Question: This is my xml file for which I am to write an xsl file. Purpose for this xsl is to use for xml to html translation using java xml transform.

I am trying to implement this logic in my xsl file, but unable to get so.
'''
for each loop Id = PO1
if segment Id = PO1
if element Id = PO103
print its value (i.e. CS)
if loop Id = PID
if segment Id = PID
if element Id = PID05
print its value (i.e. BANANAS, ...)
'''
Any help would be appreciated.
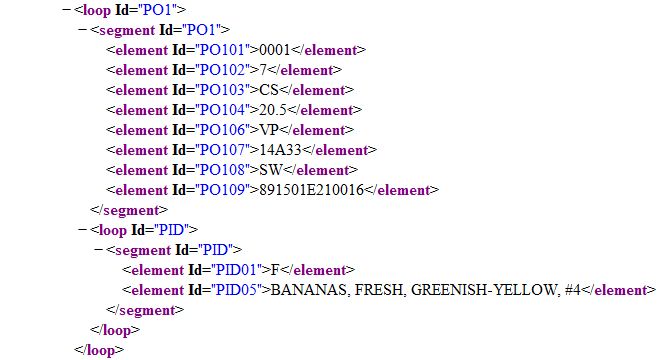
Answer: Try it this way:
'''
<xsl:for-each select="//loop[@Id='PO1']/segment[@Id='PO1']/element[@Id='PO103']
|
//loop[@Id='PID']/segment[@Id='PID']/element[@Id='PID05'] ">
<!-- whatever "print" means goes here -->
</xsl:for-each>
'''
P.S. Please post your XML as , not as picture.